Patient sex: F
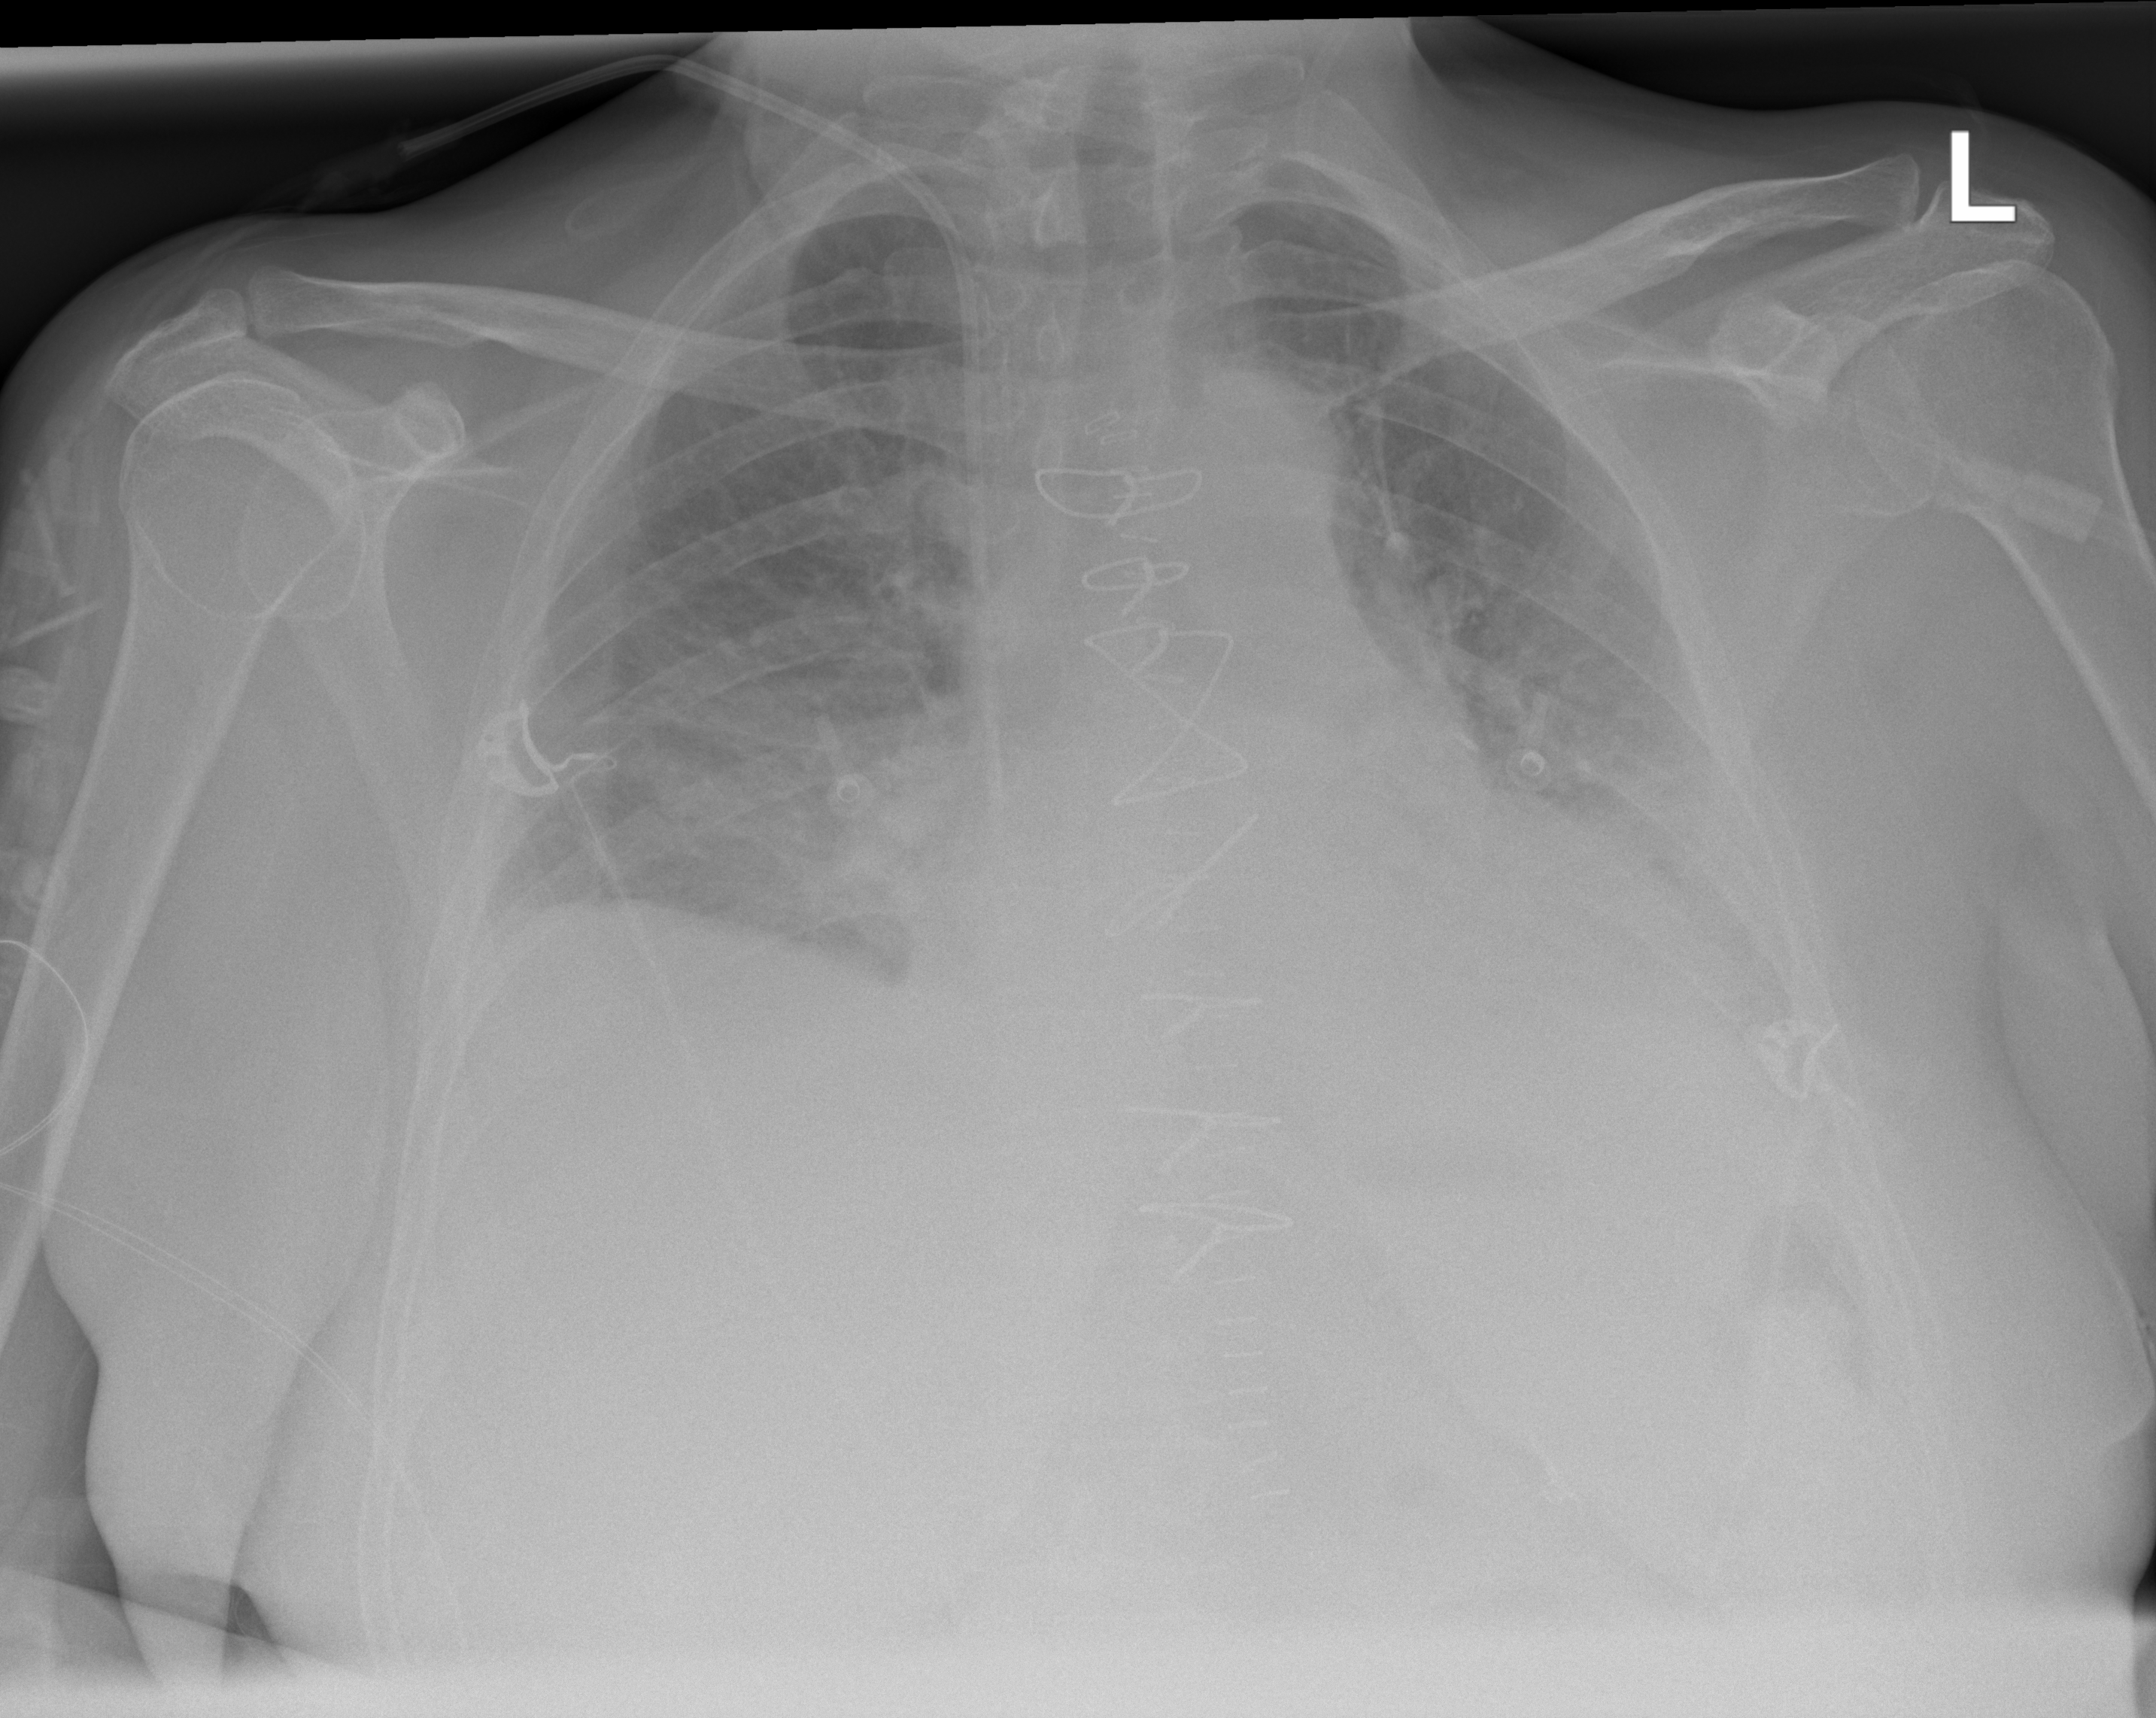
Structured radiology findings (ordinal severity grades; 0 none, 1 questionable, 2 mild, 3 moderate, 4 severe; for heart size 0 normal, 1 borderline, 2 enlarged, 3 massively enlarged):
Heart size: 2
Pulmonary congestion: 2
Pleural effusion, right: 2
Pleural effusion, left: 0
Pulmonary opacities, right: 0
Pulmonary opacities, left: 0
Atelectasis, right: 2
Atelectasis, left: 2